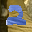
Label: 2